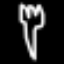
Label: fork